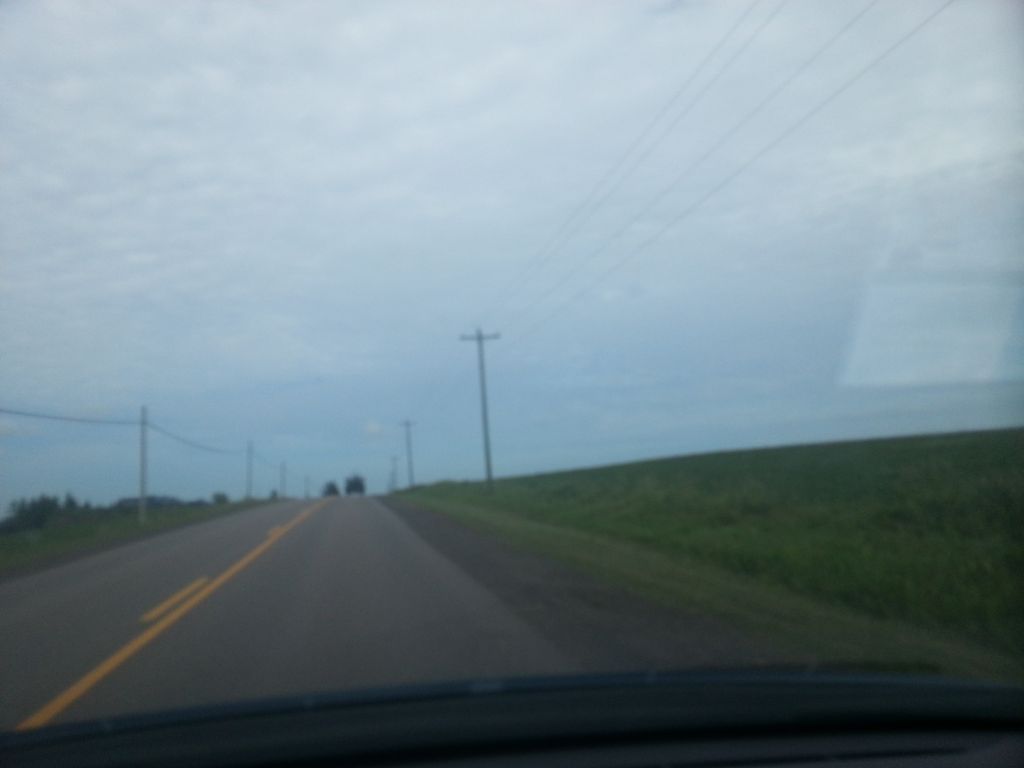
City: charlottetown